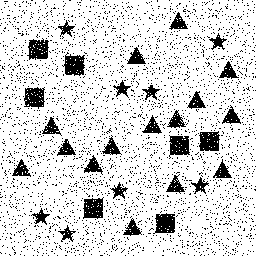
Squares: 7
Triangles: 15
Stars: 8
Total shapes: 30